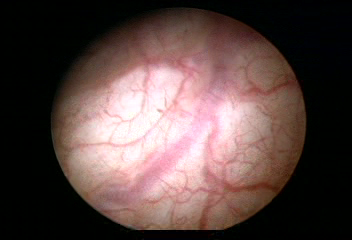
Modality: WLC
Class: Normal mucosa
Bladder cancer association: No